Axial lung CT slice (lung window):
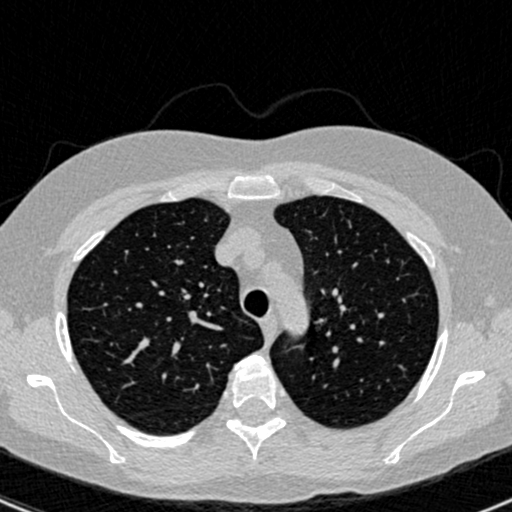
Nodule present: no